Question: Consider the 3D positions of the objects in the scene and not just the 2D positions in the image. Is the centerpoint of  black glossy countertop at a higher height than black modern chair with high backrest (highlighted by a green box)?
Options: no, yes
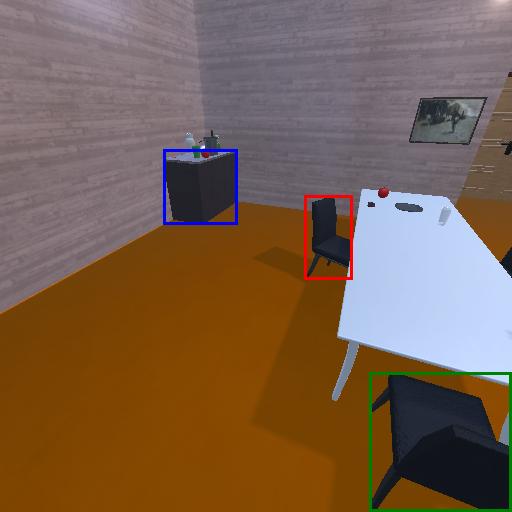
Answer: no